Question: Whenever I try to select the UIPickerView in my App it crashes.
I have implemented all the delegate methods but receive this error:
'''
2013-01-15 13:57:56.176 tracker[16142:c07] *** Assertion failure in -[UITableViewRowData rectForRow:inSection:], /SourceCache/UIKit_Sim/UIKit-2372/UITableViewRowData.m:1630
2013-01-15 13:57:56.177 tracker[16142:c07] *** Terminating app due to uncaught exception 'NSInternalInconsistencyException', reason: 'request for rect at invalid index path (<NSIndexPath 0x918c700> 2 indexes [0, 0])'
*** First throw call stack:
(0x1c97012 0x10d4e7e 0x1c96e78 0xb6af35 0x2050c0 0xc892e 0x457fc6 0x457eba 0x7ba5d 0x7e03b 0x2e689a 0x2e59db 0x2e711f 0x2e9d6d 0x2e9cec 0x2e1a68 0x4efc2 0x4f4a3 0x2d3aa 0x1ecf8 0x1bf2df9 0x1bf2ad0 0x1c0cbf5 0x1c0c962 0x1c3dbb6 0x1c3cf44 0x1c3ce1b 0x1bf17e3 0x1bf1668 0x1c65c 0x29bd 0x28e5 0x1)
libc++abi.dylib: terminate called throwing an exception
'''
Here are the implemented delegate methods:
'''
- (NSInteger)numberOfComponentsInPickerView:(UIPickerView *)thePickerView {
return 1;
}
- (NSInteger)pickerView:(UIPickerView *)thePickerView numberOfRowsInComponent:(NSInteger)component {
return [classes count];
}
- (NSString *)pickerView:(UIPickerView *)thePickerView titleForRow:(NSInteger)row forComponent:(NSInteger)component {
return [classes objectAtIndex:row];
}
- (void)pickerView:(UIPickerView *)thePickerView didSelectRow:(NSInteger)row inComponent:(NSInteger)component {
NSLog(@"Selected Class: %@. Index of selected color: %i", [classes objectAtIndex:row], row);
}
'''
'classes' is an NSMutableArray.
Here is how the view is wired up:

The view controlled is called MemberViewController.
My interface declaration contains the following:
'''
@interface MemberViewController : UIViewController <UIPickerViewDataSource, UIPickerViewDelegate>
'''
what am I doing wrong?
thankyou.
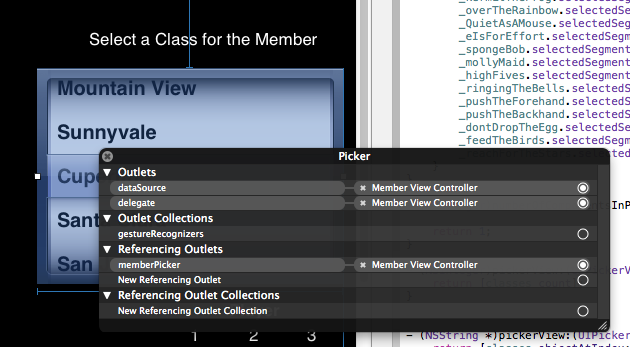
Answer: I had a similar issue with my app. IIRC, the array that served as the data source had been declared weakly and it was being released such that the array count was 0 when 'didSelectRow' was received (declaring it as strong resolved the issue). As noted by Rohan Kapur, there is a bug related to returning 0 from that method.
I would suggest logging the array count at the beginning of both 'numberOfRowsInComponent' and 'didSelectRow' to ensure that "classes" really contains what you expect.